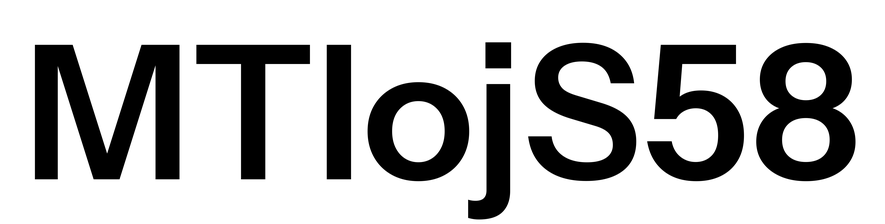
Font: InstrumentSans_SemiBold